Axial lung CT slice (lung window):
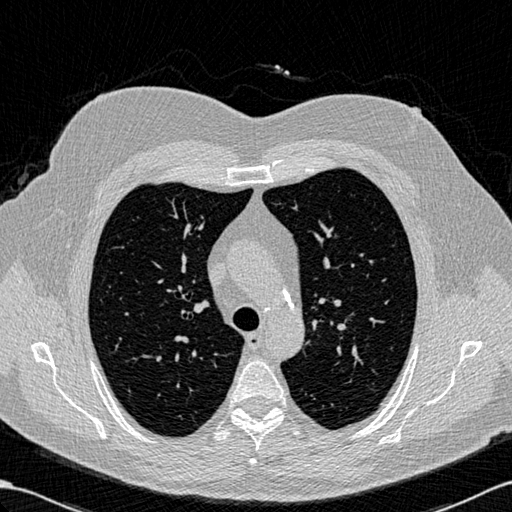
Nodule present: no